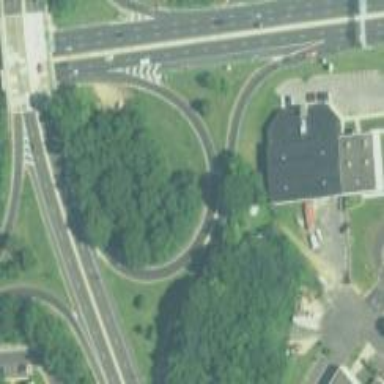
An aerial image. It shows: Trunk link highway.